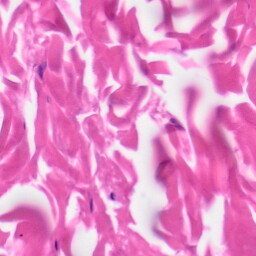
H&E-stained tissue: Skin